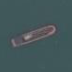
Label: civil